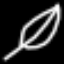
Label: leaf